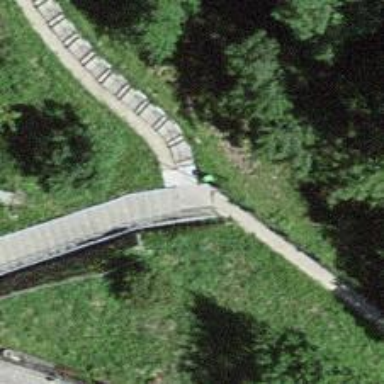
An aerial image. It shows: Paved steps on the road.